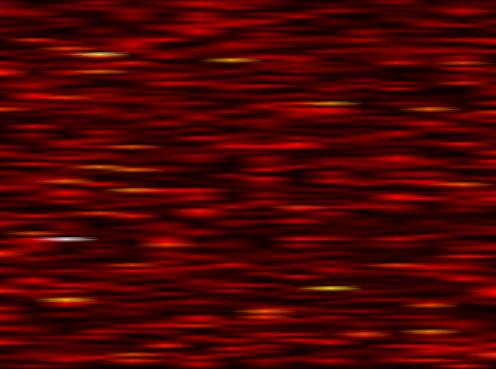
Label: OFDM